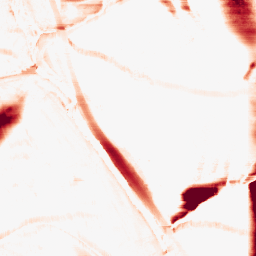
Category: morphological
Decomposition family: morphological_rect
Decomposition parameters: operation: opening
width: 50
height: 10
Upsampling method: quartic
Upsampling parameters: scale: 8
Upsampling scale: 8